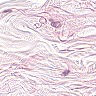
Metastatic tissue present: no